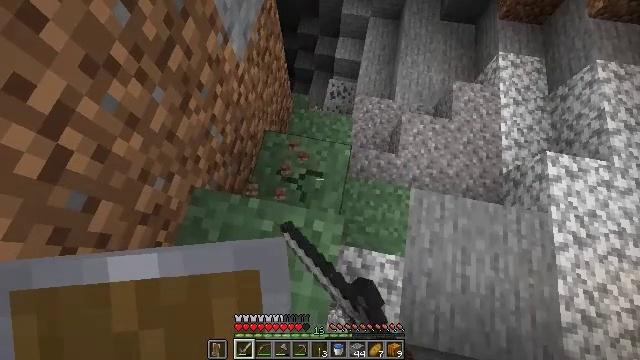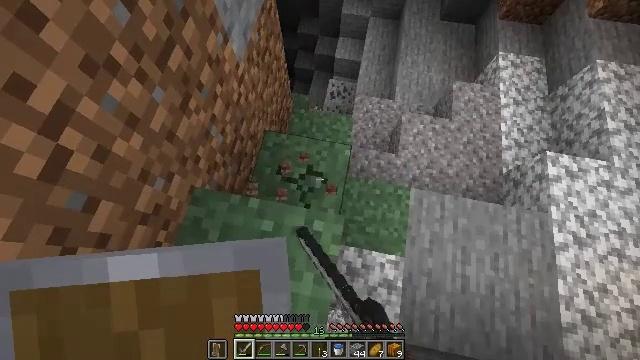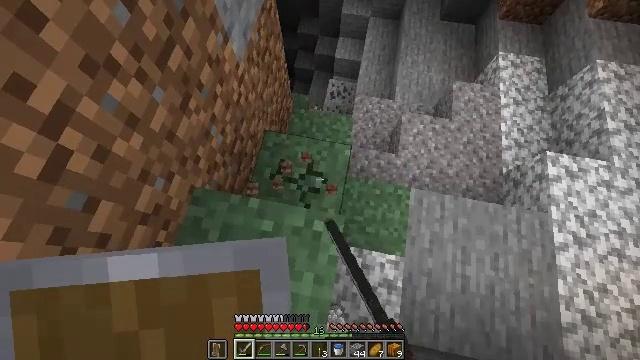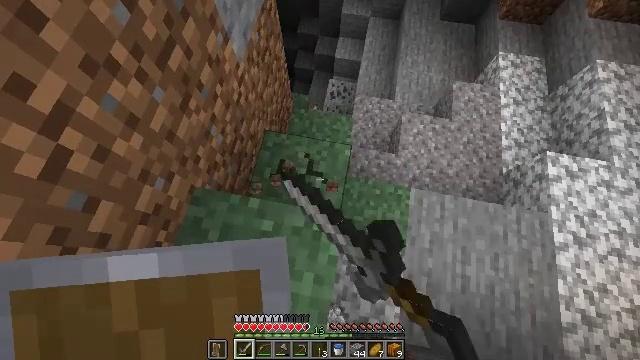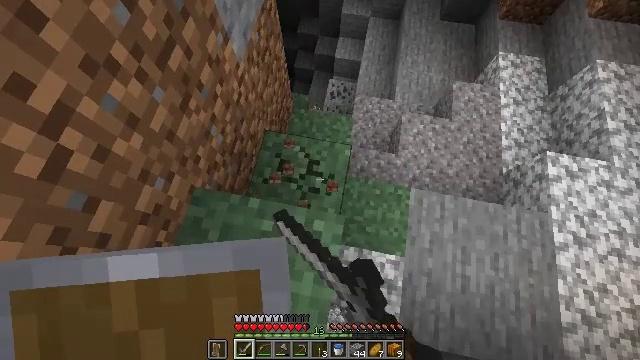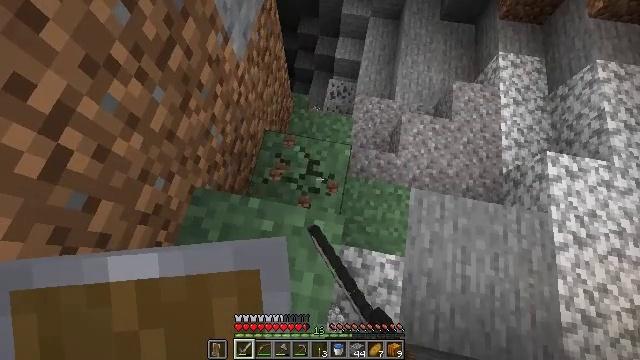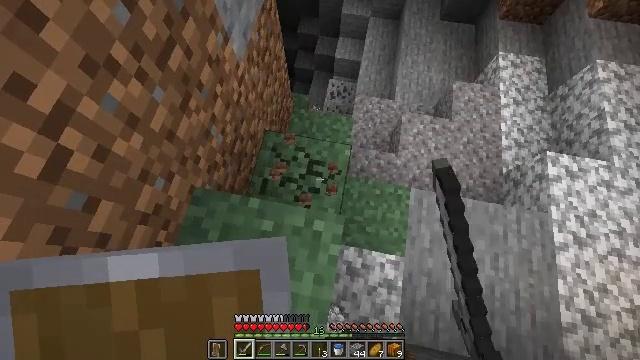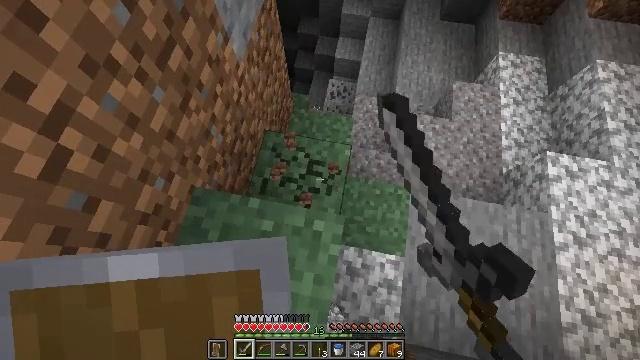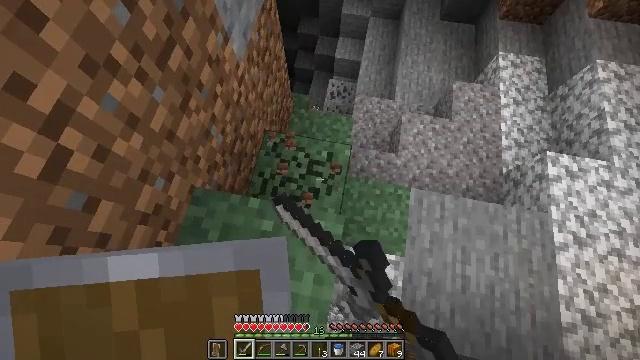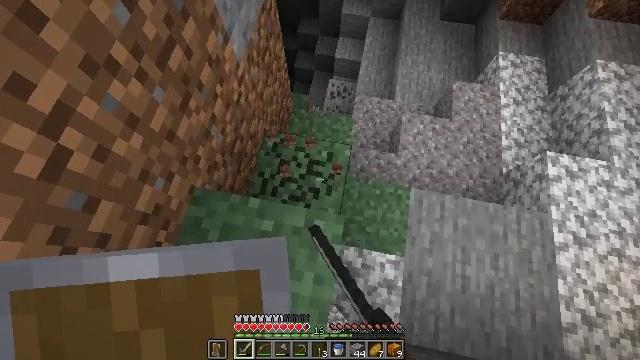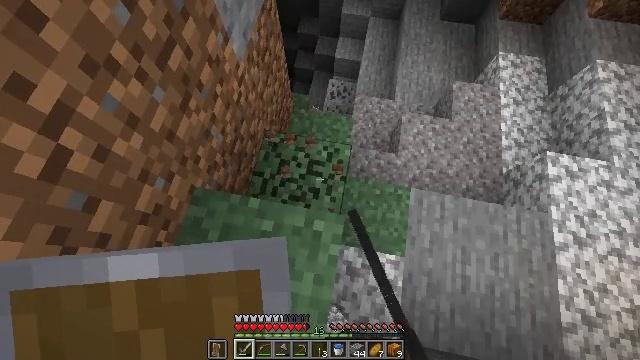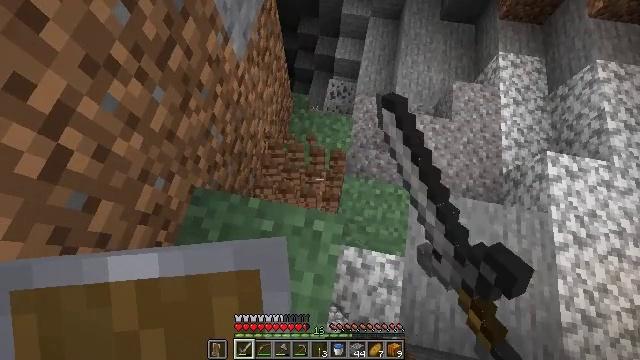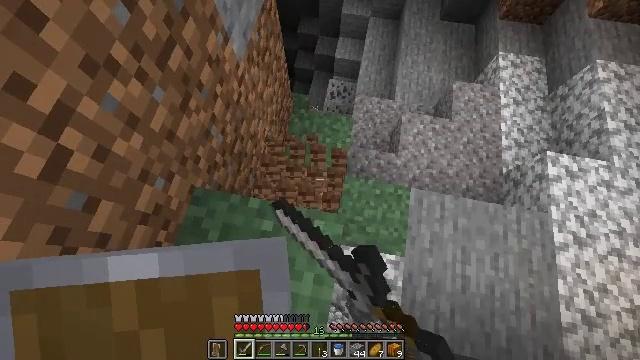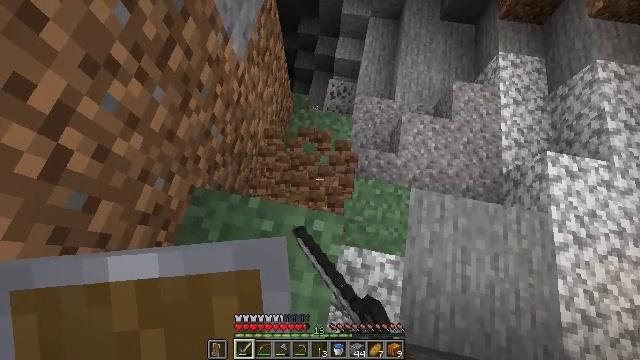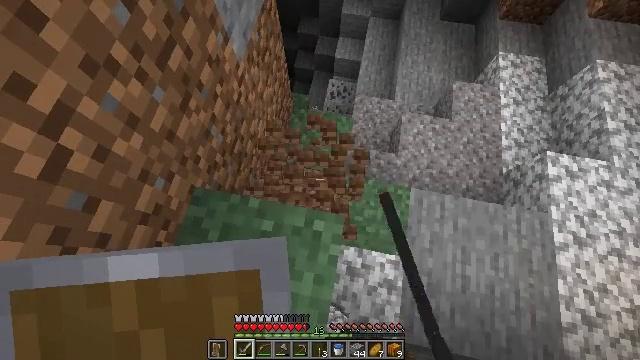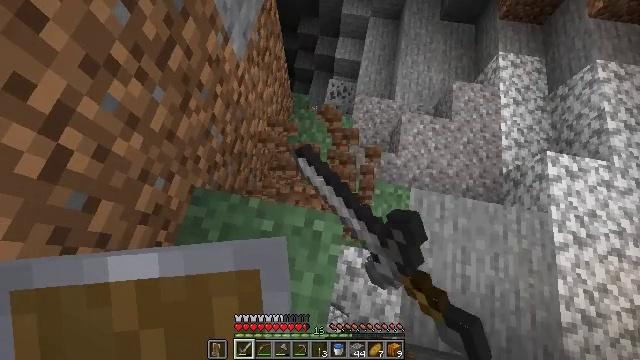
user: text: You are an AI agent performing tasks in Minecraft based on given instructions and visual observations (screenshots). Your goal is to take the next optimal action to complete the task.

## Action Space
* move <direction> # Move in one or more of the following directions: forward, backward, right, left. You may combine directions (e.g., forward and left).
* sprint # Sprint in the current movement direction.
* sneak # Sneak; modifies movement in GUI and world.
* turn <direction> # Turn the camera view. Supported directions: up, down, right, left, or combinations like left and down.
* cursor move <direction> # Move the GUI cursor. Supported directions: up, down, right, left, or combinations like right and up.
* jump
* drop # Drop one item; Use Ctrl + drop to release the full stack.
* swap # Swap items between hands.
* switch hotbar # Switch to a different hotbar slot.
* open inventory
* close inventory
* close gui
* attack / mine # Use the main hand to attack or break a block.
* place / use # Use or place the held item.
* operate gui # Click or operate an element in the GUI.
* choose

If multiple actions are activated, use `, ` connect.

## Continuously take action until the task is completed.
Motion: motion action
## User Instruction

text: Harvest grass block to clear the area.
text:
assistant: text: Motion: attack / mine
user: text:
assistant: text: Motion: attack / mine
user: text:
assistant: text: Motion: attack / mine
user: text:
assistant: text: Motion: attack / mine
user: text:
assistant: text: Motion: attack / mine
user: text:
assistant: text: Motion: attack / mine
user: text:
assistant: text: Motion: attack / mine
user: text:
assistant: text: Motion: attack / mine
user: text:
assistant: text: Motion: attack / mine
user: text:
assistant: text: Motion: attack / mine
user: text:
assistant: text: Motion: attack / mine
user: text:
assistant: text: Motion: attack / mine
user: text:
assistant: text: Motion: attack / mine
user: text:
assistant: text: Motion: attack / mine
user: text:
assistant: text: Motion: attack / mine
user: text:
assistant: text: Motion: attack / mine
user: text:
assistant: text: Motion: no_op